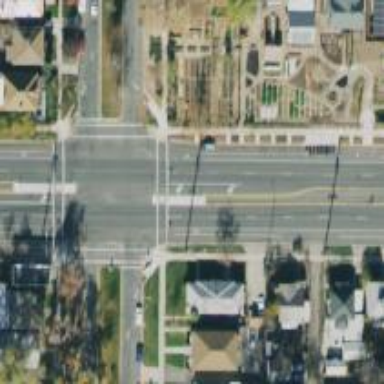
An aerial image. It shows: Asphalt footway with marked crossing and pedestrian island.